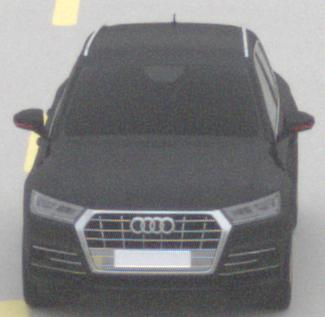
Make: Audi
Model: Q5 45 TFSI
Detailed model: Q5 (FY)
Model produced from: 2019/01
Model produced until: 2019/05
Doors: 5
Color: black
Road condition: dry road
Daytime: midday
Contrast: low contrast